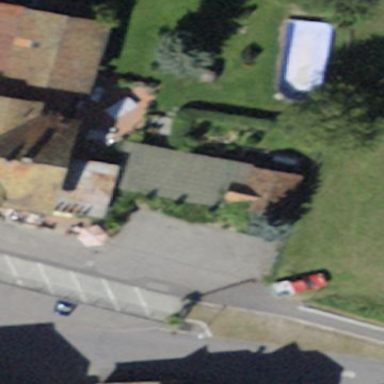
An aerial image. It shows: Hotel building.